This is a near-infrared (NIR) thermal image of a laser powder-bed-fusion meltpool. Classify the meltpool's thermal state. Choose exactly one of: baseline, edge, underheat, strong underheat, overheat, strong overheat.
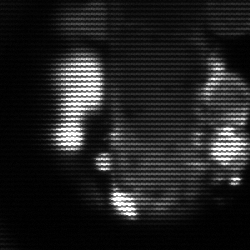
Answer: strong underheat